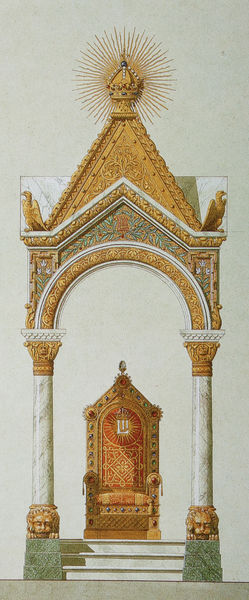
Titel: Entwurf zum Thron in der Apsis des Thronsaals von Neuschwanstein
Künstler: Julius Hofmann
Schlagwörter: adler, blau, falke, gemälde, schatten, vogel, weiß, gelb, grün, sitzen, braun, grau, köpfe, licht, marmor, schmuck, skizze, stuhl, säule, säulen, zeichnung, dach, rot, tiere, ornament, architektur, sockel, rückenlehne, vögel, kirche, schlank, gold, reich, sessel, edelsteine, krone, ranken, skulptur, armlehne, lehne, sitz, bogen, italien, zwei, russland, giebel, grafik, graphik, figuren, rundbogen, treppe, treppen, kaiser, könig, papst, thron, detail, ornamente, verzierung, stufe, stufen, marmoriert, vergoldet, kreuz, orient, stern, strahlen, deko, stich, illustration, strahl, koloriert, trohn, entwurf, kranz, löwenkopf, altar, kapitelle, kapitell, verziert, fragment, portal, schein, löwen, giebelfeld, treppenstufe, baldachin, tiara, plan, löwe, basis, prunk, heilig, kupferstich, pavillion, persien, sakral, aufnahme, vergoldung, rubin, tympanon, sockelzone, podeste, bekrönung, spitzdach, prachtvoll, vorschlag, stiegen, strahlenkranz, byzanz, sakralkunst, diamant, falken, theologie, juwel, vergodung, kleinarchitektur, kröne, bühnenkunst, kapielle, papstthron, heiliger thron, zwei adler